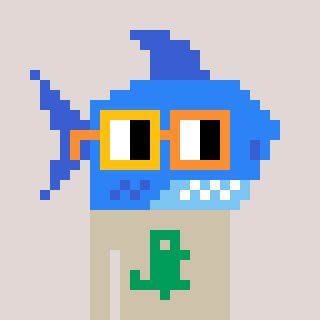
a pixel art character with square yellow and orange glasses, a shark-shaped head and a bege-colored body on a warm background